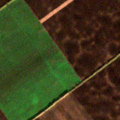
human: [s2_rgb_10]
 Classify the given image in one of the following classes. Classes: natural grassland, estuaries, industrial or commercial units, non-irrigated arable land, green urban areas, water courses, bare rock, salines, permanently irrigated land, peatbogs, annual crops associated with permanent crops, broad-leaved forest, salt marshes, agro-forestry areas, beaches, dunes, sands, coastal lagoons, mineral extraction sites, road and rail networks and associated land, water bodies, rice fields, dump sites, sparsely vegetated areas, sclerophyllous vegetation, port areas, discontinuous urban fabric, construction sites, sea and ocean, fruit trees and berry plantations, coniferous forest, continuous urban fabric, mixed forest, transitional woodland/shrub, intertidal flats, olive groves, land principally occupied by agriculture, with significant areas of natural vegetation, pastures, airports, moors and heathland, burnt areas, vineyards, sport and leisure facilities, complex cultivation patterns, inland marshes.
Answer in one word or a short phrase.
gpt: non-irrigated arable land